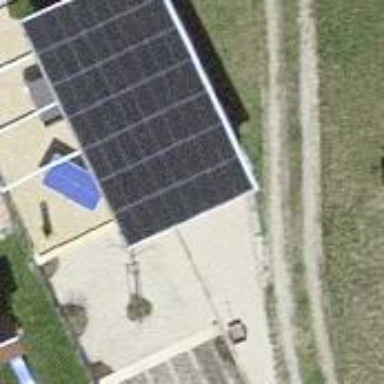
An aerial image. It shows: Solar power generator with photovoltaic panels.